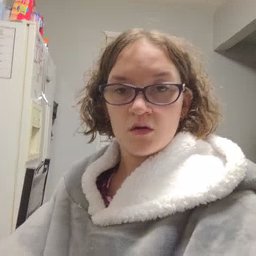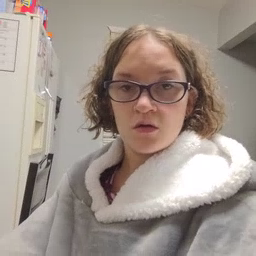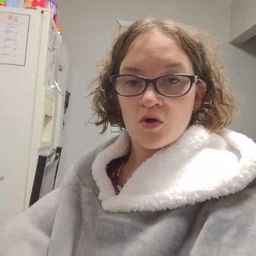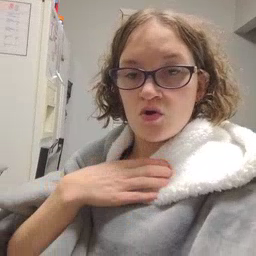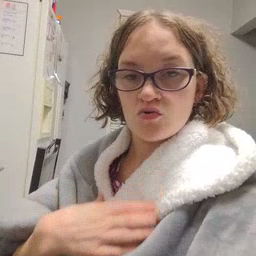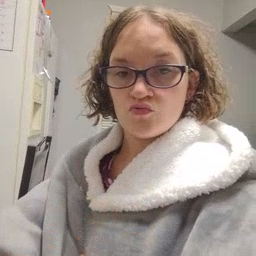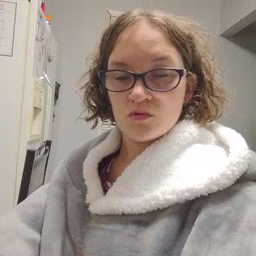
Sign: hungry